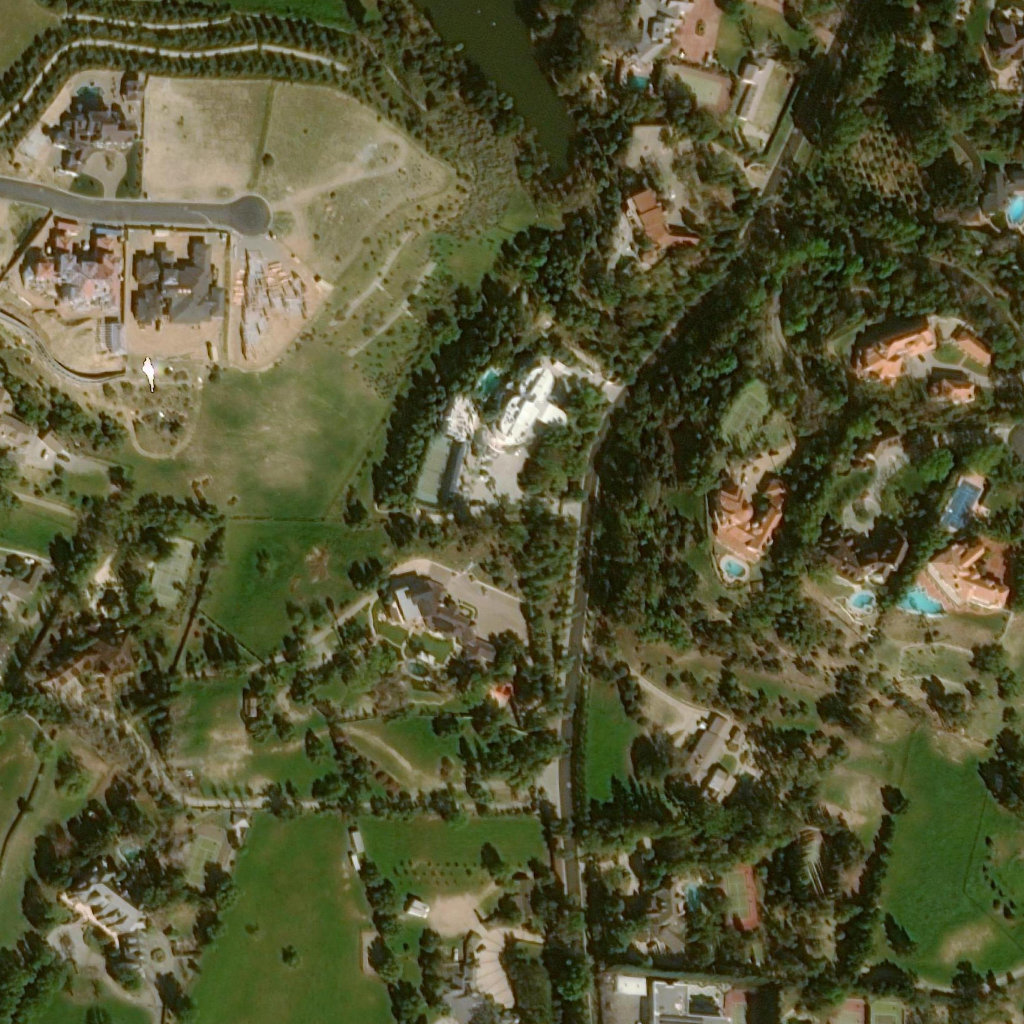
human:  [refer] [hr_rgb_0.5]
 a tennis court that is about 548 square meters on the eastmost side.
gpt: <box>[[90, 45, 96, 52, 0]]</box>